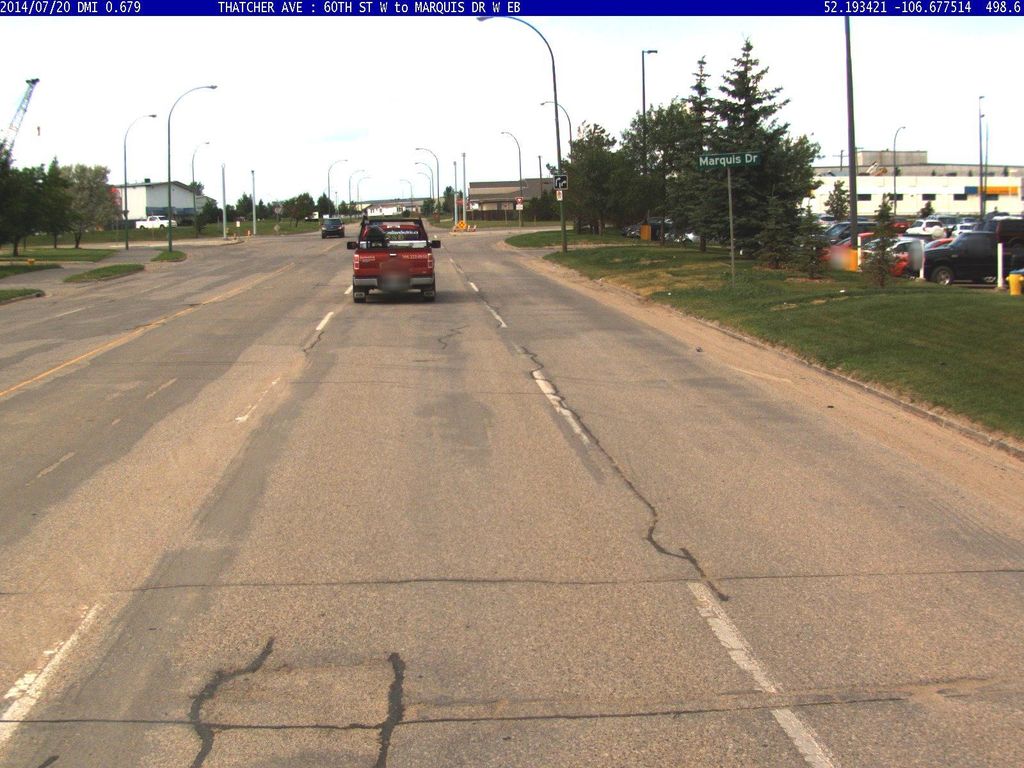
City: saskatoon